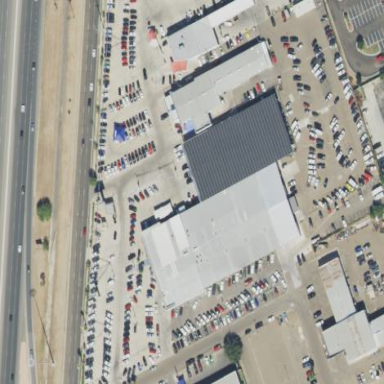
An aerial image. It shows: Car shop building.